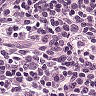
Metastatic tissue present: no